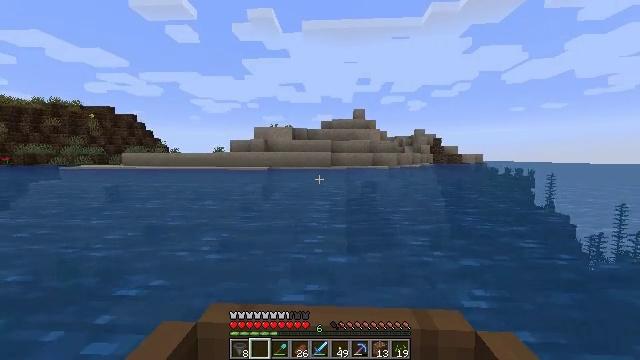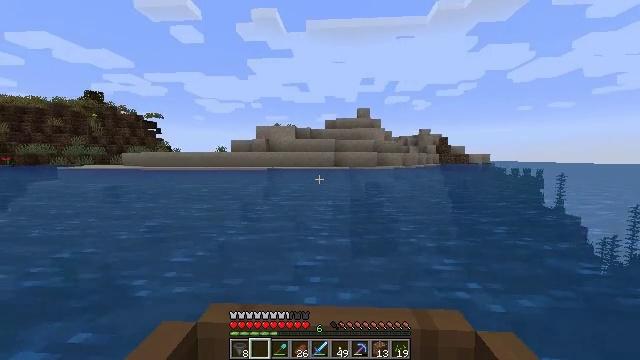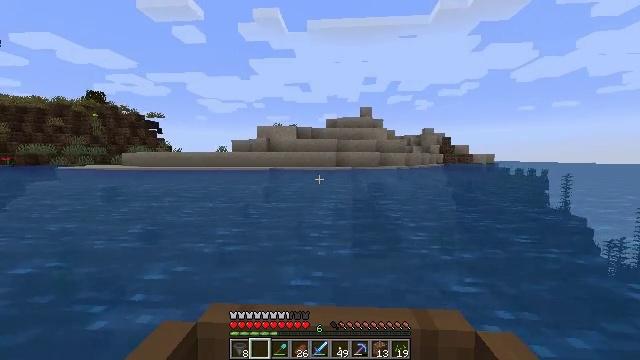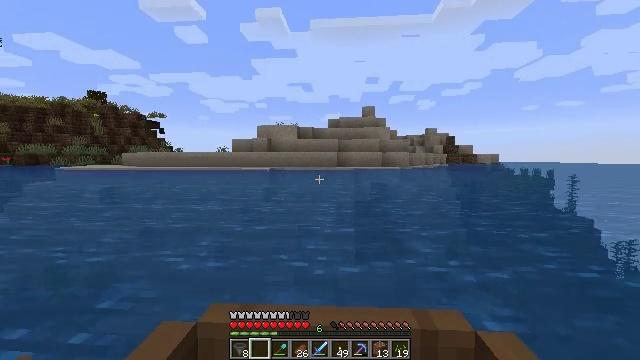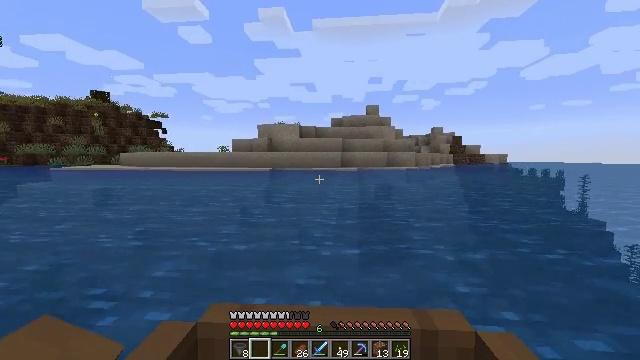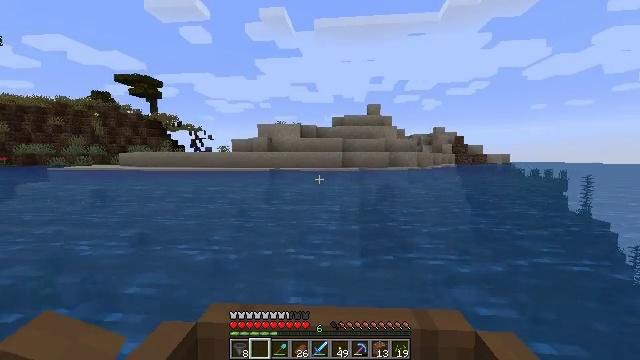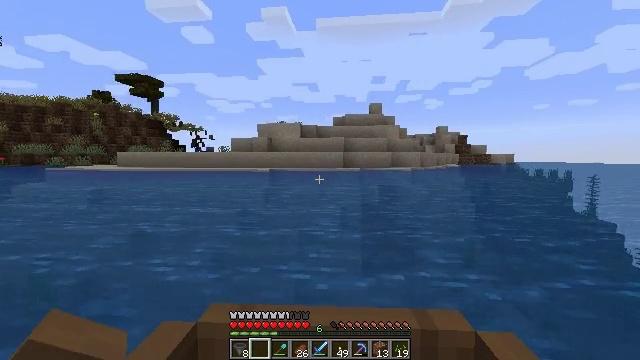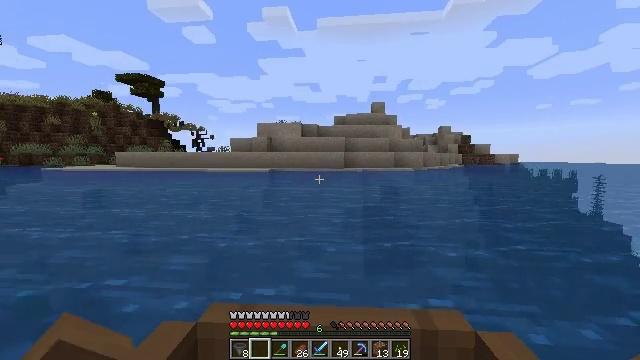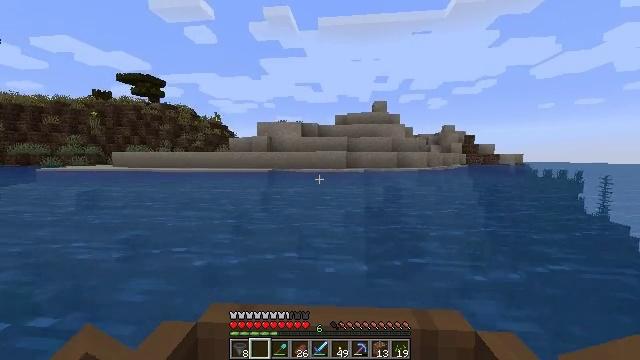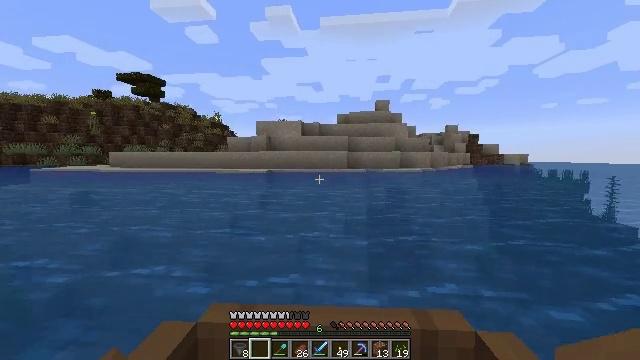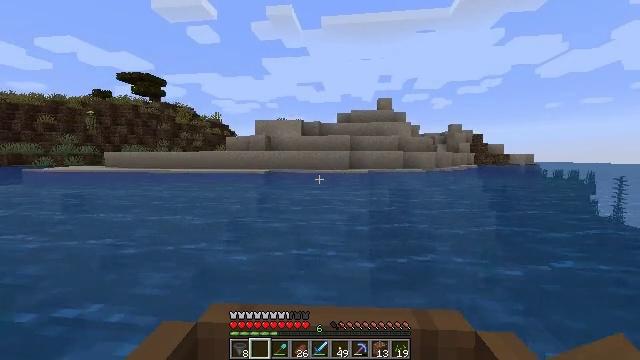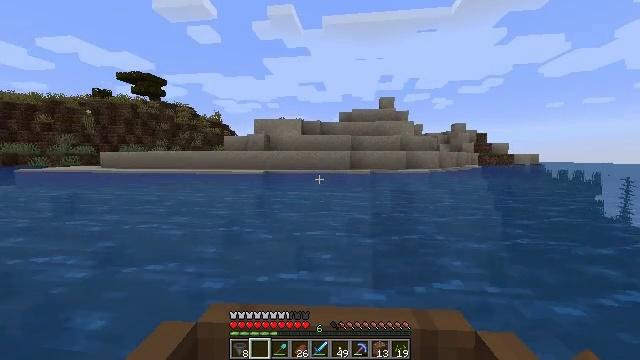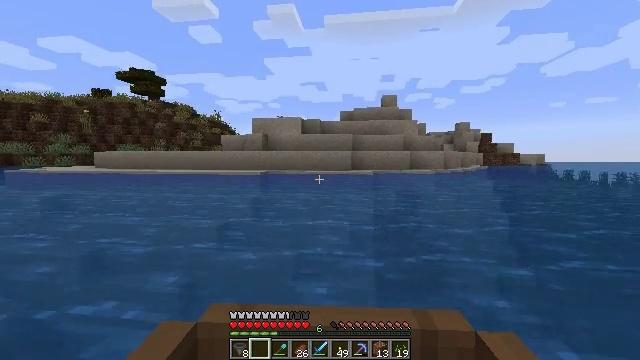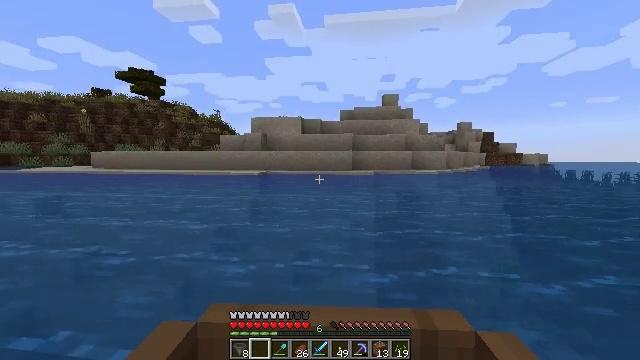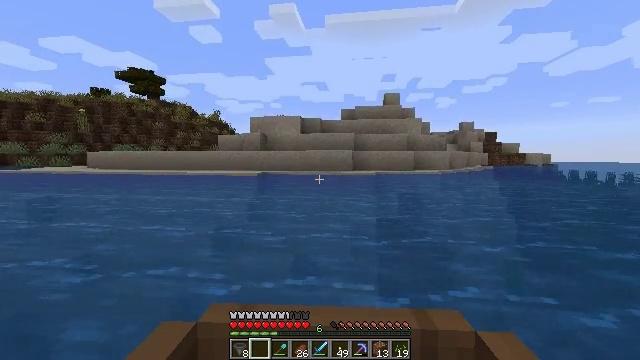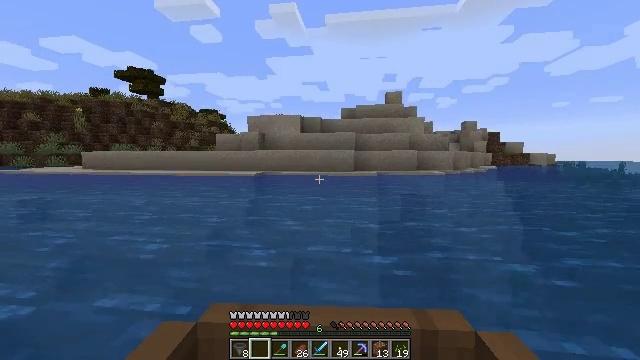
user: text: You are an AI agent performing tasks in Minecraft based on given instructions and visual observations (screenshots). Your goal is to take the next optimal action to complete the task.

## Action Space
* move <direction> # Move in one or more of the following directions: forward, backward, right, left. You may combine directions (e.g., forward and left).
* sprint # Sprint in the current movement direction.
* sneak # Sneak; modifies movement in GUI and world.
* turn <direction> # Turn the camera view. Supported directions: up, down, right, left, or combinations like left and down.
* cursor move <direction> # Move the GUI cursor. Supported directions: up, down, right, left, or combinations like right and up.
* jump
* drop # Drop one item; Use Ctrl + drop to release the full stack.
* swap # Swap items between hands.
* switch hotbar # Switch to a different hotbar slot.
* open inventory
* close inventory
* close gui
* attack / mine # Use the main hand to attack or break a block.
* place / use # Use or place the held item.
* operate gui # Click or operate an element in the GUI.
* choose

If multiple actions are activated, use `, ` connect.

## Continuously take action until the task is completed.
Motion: motion action
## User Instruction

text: Get cactus from the sandy areas.
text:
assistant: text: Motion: move forward
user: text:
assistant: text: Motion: move forward
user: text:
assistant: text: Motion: move forward
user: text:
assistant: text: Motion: move forward
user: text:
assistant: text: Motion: move forward
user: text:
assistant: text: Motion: move forward
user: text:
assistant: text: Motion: move forward
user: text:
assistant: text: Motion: move forward
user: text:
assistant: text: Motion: move forward
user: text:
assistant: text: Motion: move forward
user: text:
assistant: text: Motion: move forward
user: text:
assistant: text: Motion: move forward
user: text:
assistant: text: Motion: move forward
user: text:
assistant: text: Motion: move forward
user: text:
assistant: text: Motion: move forward
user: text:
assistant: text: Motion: move forward
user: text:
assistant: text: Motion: move forward
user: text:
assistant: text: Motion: move forward
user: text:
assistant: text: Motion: move forward and move right
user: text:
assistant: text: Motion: move forward and move right
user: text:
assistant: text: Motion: move forward and move right
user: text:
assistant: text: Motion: move forward
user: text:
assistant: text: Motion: move forward
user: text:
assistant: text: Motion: move forward
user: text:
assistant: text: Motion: move forward
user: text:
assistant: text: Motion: move forward
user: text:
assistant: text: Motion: move forward
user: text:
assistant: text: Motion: move forward
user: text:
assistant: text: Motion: move forward, turn left
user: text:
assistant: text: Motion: move forward, turn left